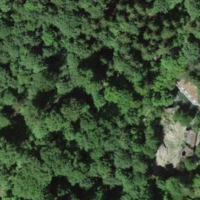
EUNIS habitat code: 41
Species observed at this site:
Erithacus rubecula
Vanessa atalanta